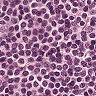
Metastatic tissue present: no